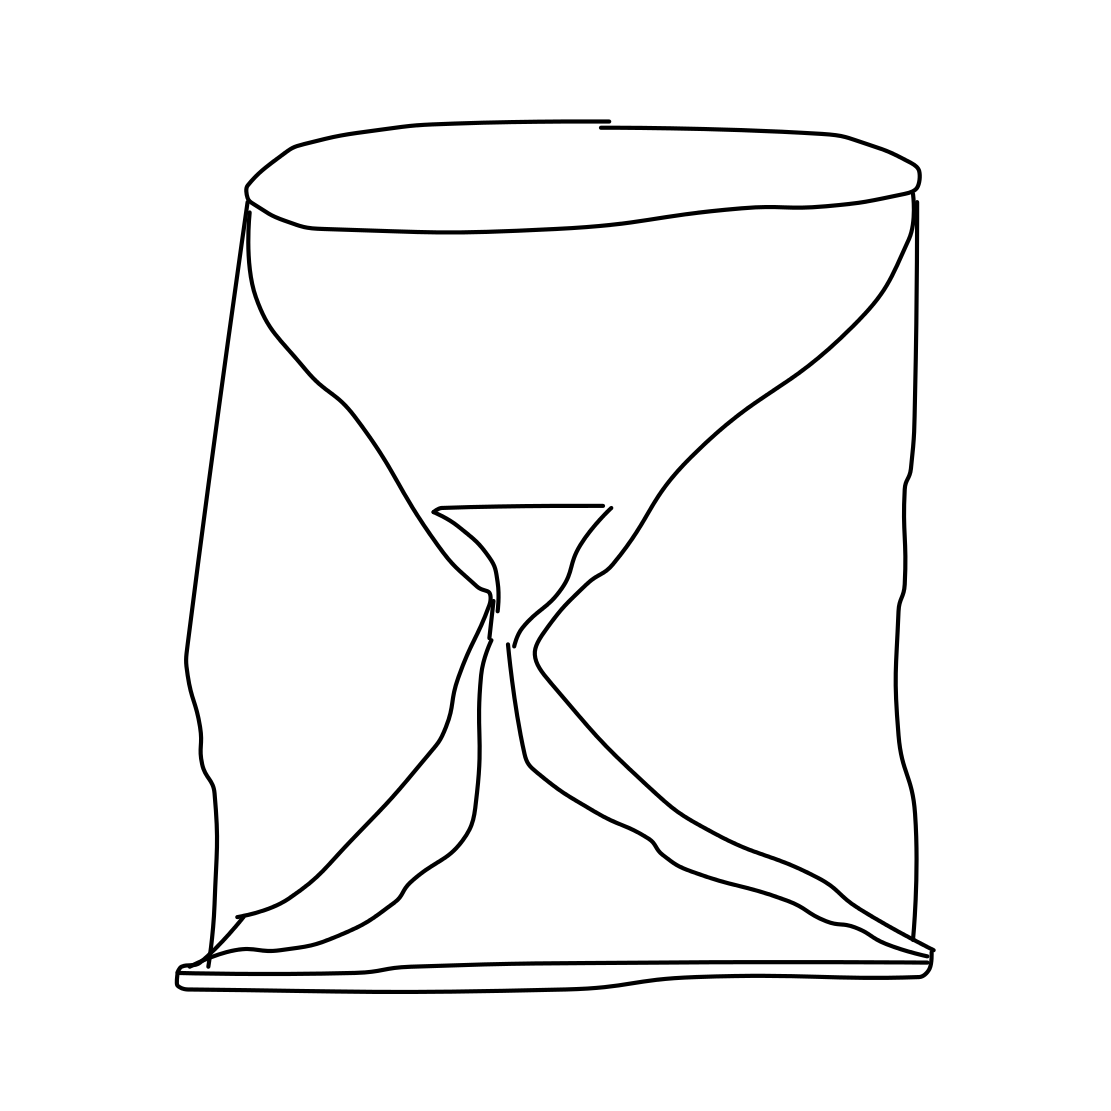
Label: hourglass